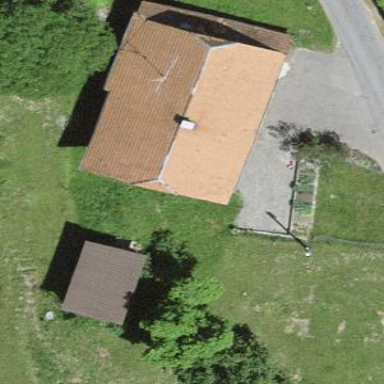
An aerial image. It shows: Farm building.